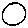
Label: circle